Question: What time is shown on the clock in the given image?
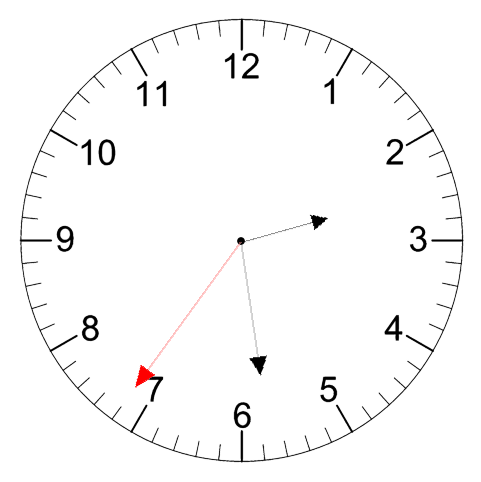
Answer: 02:28:36